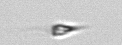
Label: Calciopappus